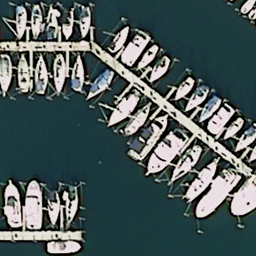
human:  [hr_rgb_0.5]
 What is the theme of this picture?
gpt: harbor

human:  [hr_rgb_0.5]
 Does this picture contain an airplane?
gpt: no

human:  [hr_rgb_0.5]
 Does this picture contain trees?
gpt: no

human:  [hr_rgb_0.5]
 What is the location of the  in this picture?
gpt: i cannot see it